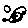
Label: bird